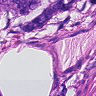
Metastatic tissue present: yes